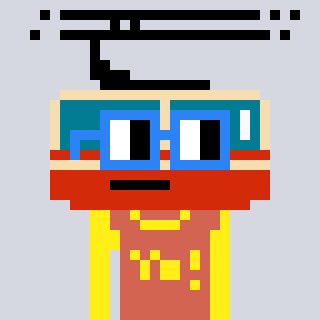
a pixel art character with square blue glasses, a tram wagon-shaped head and a peachy-colored body on a cool background